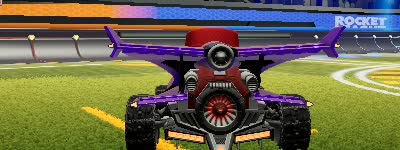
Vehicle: aftershock